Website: bh-photo
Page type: billing-address
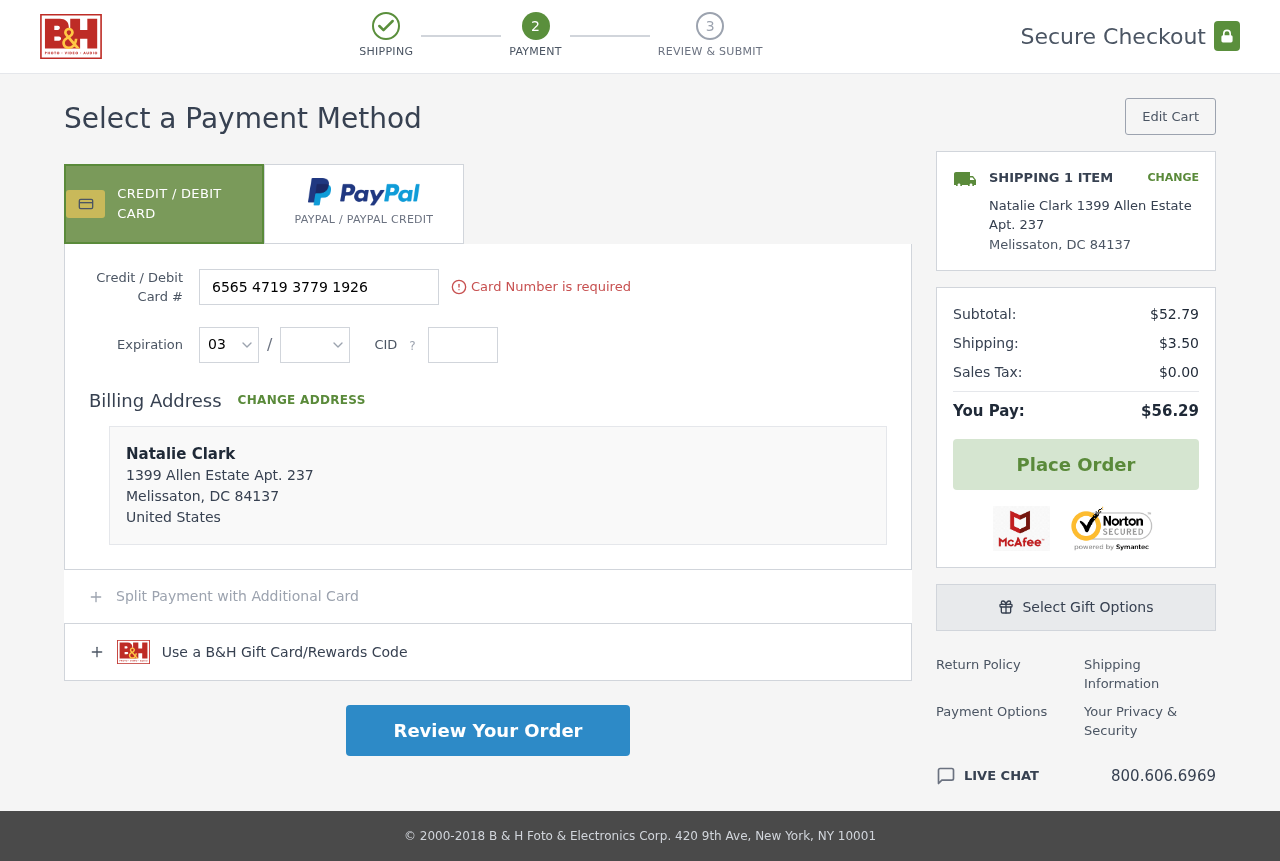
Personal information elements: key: PII_CARD_CVV
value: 691
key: PII_CARD_EXPIRY_MONTH
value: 03
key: PII_CARD_EXPIRY_YEAR
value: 27
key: PII_CARD_NUMBER
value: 6565 4719 3779 1926
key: PII_CITY
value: Melissaton
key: PII_COUNTRY
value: United States
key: PII_FULLNAME
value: Natalie Clark
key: PII_FULLNAME2
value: Natalie Clark
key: PII_POSTCODE
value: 84137
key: PII_STATE_ABBR
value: DC
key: PII_STREET
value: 1399 Allen Estate Apt. 237
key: PII_STATE
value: DC
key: PII_POSTCODE_FULL
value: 84137
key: PII_POSTCODE_NUMERIC
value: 84137
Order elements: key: ORDER_NUM_ITEMS
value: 1
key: ORDER_SUBTOTAL
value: $52.79
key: ORDER_SHIPPING_COST
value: $3.50
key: ORDER_TAX
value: $0.00
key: ORDER_TOTAL
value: $56.29